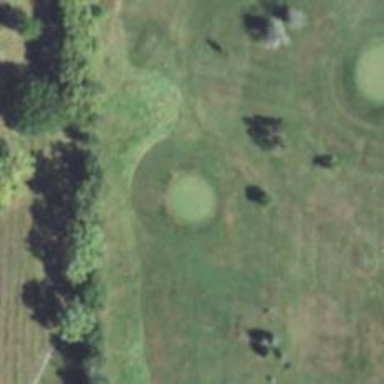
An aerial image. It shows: Golf hole.